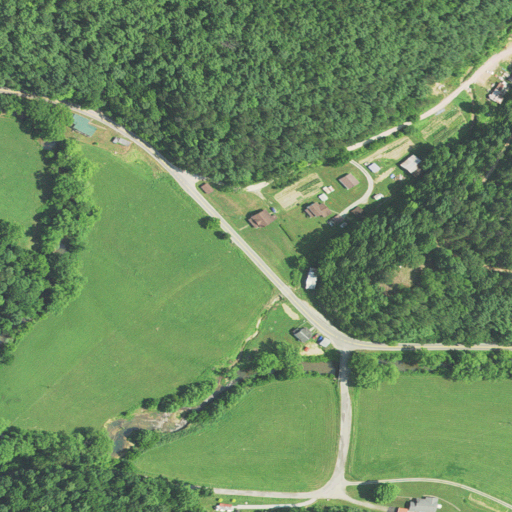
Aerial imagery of valley in West Virginia named Oliver Hollow containing pasture, deciduous forest, low intensity development, open development, and mixed forest